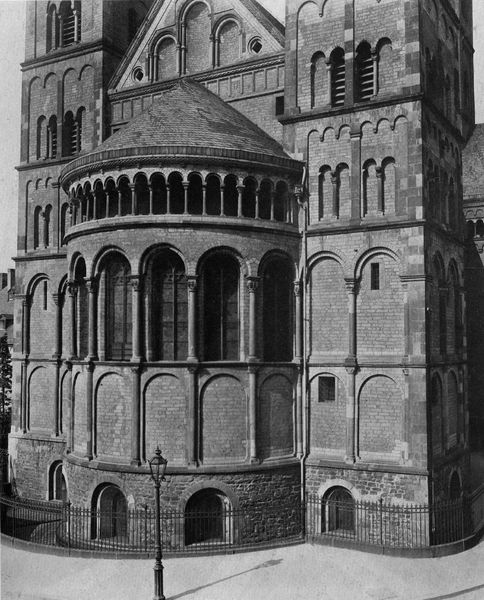
Titel: Bonner Münster, ehem. Chorherren-Stiftskirche St. Cassius und Florentinus
Standort: Bonn, Münster St. Cassius und Florentinus (EU - D - NRW)
Schlagwörter: schatten, fenster, laterne, licht, säulen, zaun, stein, kirche, england, foto, fotografie, bögen, türme, schwarz-weiß, apsis, pultdach, rundgang, rolladen, vermauert